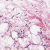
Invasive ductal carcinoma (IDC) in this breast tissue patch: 0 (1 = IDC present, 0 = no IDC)